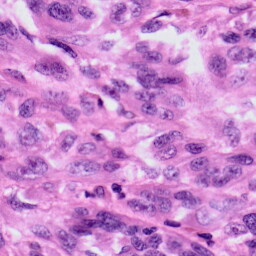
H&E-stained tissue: Skin